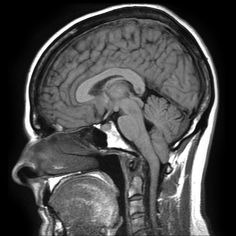
Label: notumor